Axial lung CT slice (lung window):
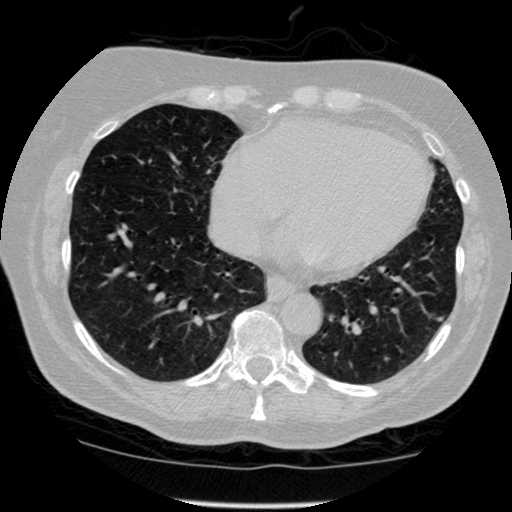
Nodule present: no